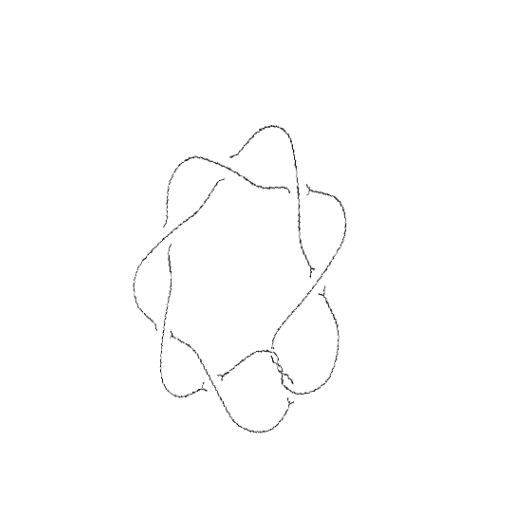
Crossing number: 10